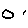
Label: circle